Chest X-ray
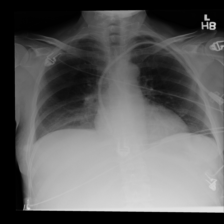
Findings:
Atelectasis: negative
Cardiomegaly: negative
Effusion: negative
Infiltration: negative
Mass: negative
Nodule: negative
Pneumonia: negative
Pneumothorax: negative
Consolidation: negative
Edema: negative
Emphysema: negative
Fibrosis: negative
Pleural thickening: negative
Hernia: negative